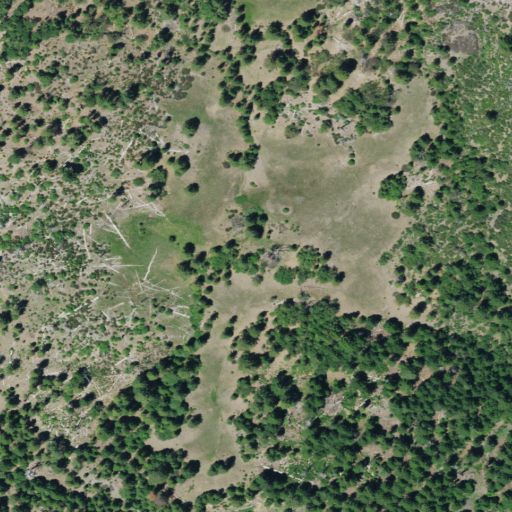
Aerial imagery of plain(s) in California named Surveyors Flat containing grassland, open development, shrub, and evergreen forest